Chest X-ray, PA view. Patient: 57 years old, sex M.
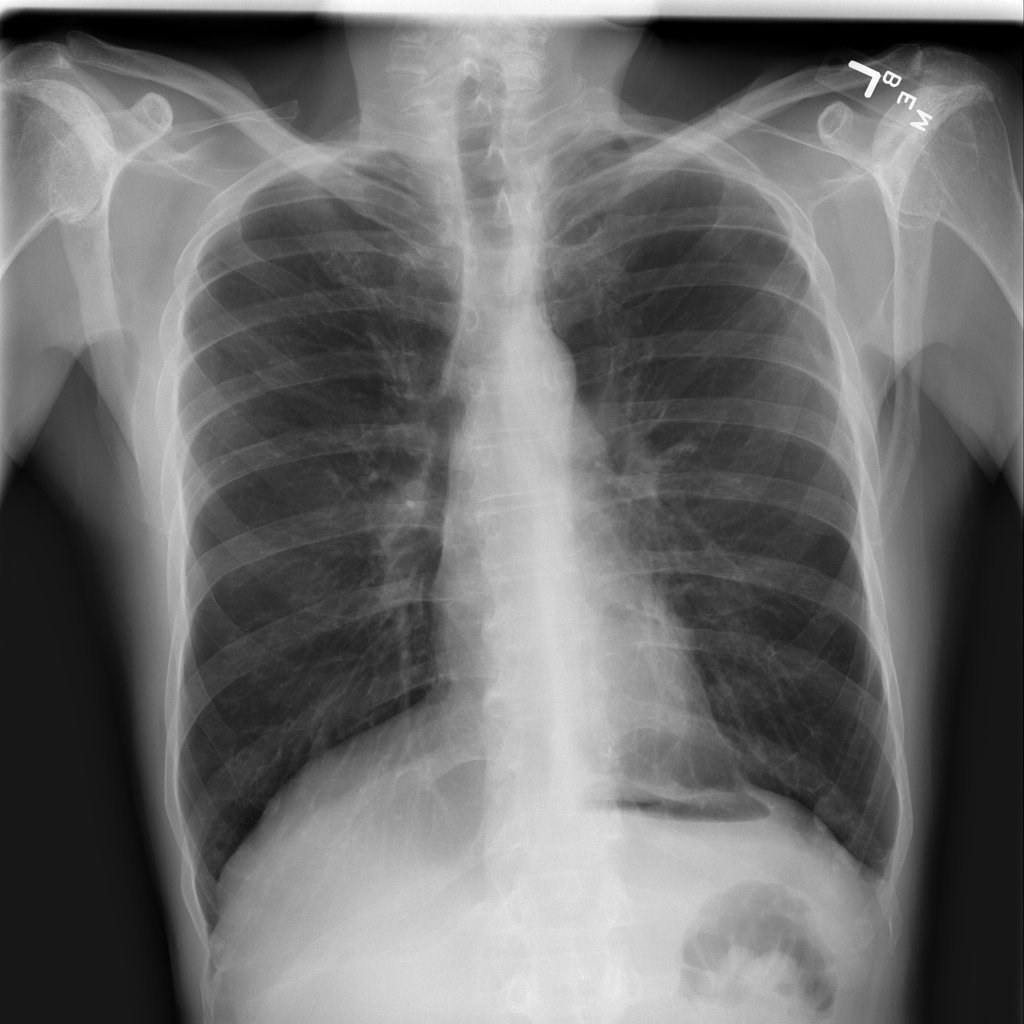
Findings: No Finding